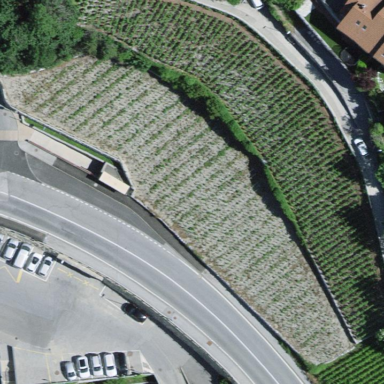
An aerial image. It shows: Vineyard.